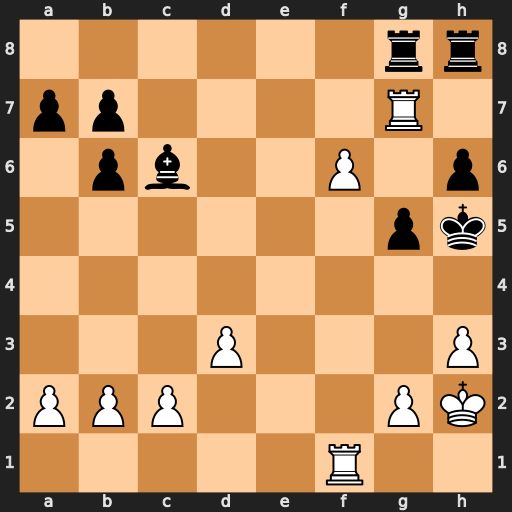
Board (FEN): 6rr/pp4R1/1pb2P1p/6pk/8/3P3P/PPP3PK/5R2
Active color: w
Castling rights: -
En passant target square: -
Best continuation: g4+ Kh4 Rxg8 Rxg8 f7